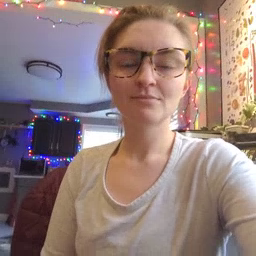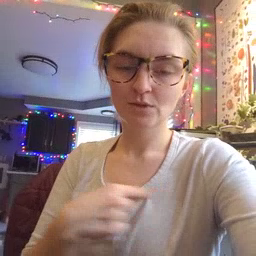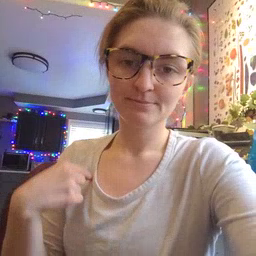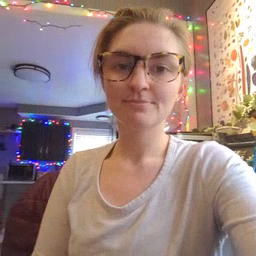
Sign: weus